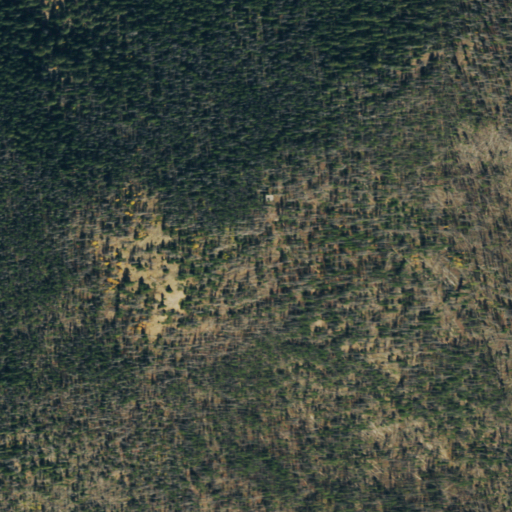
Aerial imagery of mountain in Colorado named Copper Mountain containing only evergreen forest